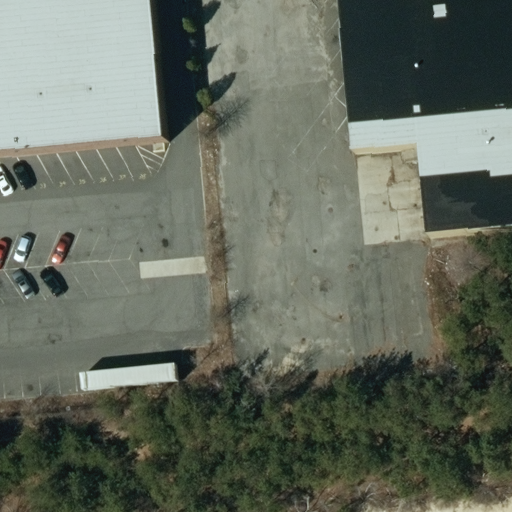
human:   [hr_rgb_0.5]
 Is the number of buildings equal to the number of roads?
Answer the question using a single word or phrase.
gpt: no

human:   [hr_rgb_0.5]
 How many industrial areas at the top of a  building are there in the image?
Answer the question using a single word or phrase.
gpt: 0

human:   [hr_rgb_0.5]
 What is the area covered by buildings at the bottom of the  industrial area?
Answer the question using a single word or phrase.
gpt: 0m2

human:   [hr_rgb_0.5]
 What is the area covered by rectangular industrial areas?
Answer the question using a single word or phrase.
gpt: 10623m2

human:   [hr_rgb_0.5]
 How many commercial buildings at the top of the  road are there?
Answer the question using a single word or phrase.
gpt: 2

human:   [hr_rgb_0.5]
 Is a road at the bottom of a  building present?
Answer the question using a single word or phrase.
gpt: yes

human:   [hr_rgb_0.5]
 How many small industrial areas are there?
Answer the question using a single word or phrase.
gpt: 0

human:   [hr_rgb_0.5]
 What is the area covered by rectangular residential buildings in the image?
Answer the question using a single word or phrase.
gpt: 0m2

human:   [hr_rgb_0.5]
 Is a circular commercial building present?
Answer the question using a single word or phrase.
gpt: no

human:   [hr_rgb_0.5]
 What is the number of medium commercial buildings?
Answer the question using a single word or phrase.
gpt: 0

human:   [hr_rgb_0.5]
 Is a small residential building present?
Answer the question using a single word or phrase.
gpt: no

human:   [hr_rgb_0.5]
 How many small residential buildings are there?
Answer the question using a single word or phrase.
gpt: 0

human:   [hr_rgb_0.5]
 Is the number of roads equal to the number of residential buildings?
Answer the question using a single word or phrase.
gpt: no

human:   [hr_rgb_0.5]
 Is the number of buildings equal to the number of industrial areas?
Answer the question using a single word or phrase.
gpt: no

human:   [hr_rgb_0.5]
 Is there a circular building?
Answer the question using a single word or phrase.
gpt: no

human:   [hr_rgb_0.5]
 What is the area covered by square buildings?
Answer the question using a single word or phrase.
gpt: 0m2

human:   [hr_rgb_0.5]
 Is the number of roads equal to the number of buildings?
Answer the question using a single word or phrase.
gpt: no

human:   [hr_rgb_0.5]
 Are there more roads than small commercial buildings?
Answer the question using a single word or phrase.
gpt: yes

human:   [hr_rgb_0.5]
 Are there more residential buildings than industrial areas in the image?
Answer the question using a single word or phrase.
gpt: no

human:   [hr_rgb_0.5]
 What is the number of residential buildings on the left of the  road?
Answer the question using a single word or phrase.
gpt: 0

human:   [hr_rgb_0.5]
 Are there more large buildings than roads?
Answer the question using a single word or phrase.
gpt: yes

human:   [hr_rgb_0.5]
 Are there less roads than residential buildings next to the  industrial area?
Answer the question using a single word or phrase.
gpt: no

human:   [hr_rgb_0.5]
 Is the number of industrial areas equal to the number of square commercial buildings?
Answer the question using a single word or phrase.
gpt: no

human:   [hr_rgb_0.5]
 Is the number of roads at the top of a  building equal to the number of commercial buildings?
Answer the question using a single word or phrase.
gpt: no

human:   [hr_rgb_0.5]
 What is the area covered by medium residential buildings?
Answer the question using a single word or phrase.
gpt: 0m2

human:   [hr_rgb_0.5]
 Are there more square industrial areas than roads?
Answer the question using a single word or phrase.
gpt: no

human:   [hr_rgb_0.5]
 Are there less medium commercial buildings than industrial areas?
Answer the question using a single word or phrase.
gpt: yes

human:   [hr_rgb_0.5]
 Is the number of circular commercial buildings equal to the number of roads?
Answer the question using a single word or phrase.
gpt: no

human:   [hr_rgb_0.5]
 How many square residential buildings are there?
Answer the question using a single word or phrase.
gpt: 0

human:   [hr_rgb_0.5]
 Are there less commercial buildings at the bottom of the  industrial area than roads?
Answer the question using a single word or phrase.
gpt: yes

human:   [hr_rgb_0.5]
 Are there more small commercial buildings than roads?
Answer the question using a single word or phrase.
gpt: no

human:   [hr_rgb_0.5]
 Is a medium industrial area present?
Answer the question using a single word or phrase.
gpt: no

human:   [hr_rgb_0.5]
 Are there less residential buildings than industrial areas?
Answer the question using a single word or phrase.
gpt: yes

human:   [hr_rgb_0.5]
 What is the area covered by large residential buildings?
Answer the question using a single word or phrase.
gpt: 0m2

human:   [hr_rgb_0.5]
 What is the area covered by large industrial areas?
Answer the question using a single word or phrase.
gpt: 10623m2

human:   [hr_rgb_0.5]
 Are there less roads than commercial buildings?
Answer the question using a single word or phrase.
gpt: yes